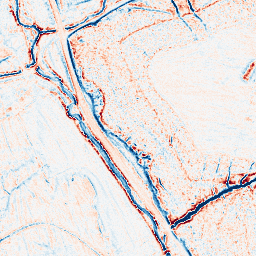
Category: edge_preserving
Decomposition family: anisotropic_diffusion
Decomposition parameters: iterations: 10
kappa: 30
gamma: 0.15
Upsampling method: edge_directed
Upsampling parameters: scale: 4
Upsampling scale: 4